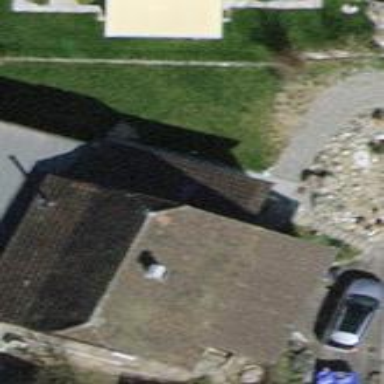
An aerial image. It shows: Building with tile roof.